Question: I have a Report in SSRS 2008 that looks like so:

For the Sales Attendees and Other Attendees it may have more than one person that needs to go in that row. As you can see from the screenshot right now it just creates another row. How would I make it so they go into the same row instead of creating new rows?
EDIT: I have to use FetchXML. I'm working against CRM 2011.
Thanks!
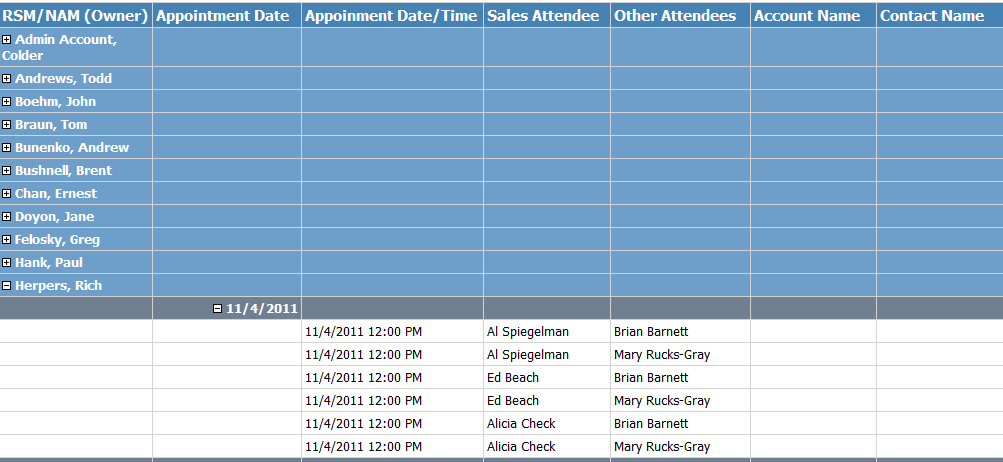
Answer: As Brent D mentions, I would rather do this in the data source, but you can do the same thing with the <URL>
Write the custom code to take in additional strings and add them to the end of a stored string. It will need a second parameter, so you know when to clear out the stored string and start over for the next group.
Once you've got this working, you can use this in a group footer, and then hide your data rows.